Question: I've written a simple GUI using WTL:

I've got everything figured out as far as setting up the window is concerned, and also wired up the menus and such to call whatever I wish. But I need to know when, for example, someone checks one of the checkboxes in the list view, or when someone clicks on a button.
Do these child windows send a message to the main window notifying of the state change, and is that notification generally consistent between child window types?
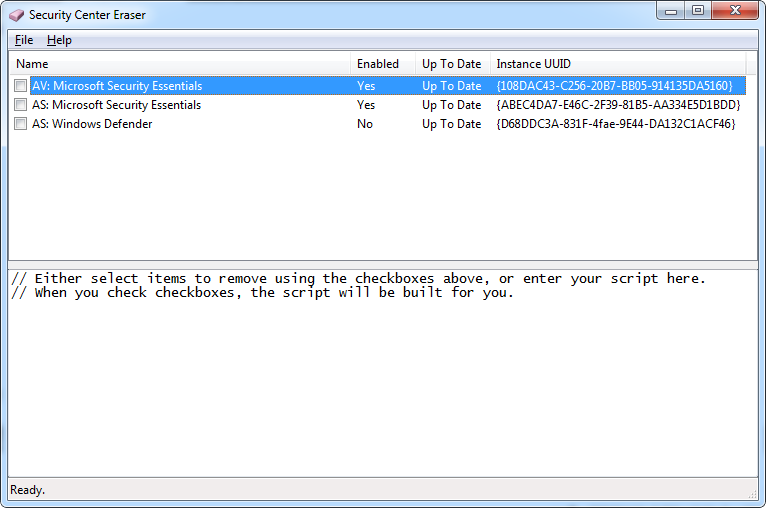
Answer: Child notifications are typically sent to the parent window in the form of <URL> messages.
Some child notifications are common across most control types (e.g. 'NM_CLICK' and 'NM_CUSTOMDRAW'), but in general you'll need to look at the notifications reference for each control type on MSDN to see what's available. To start, the reference for listview notifications are <URL>.